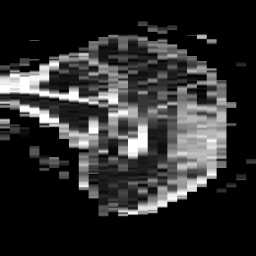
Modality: ADC
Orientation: sagittal
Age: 67
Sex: male
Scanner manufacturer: philips
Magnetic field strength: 3 T
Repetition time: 4.359 s
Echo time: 0.06073 s